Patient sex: F
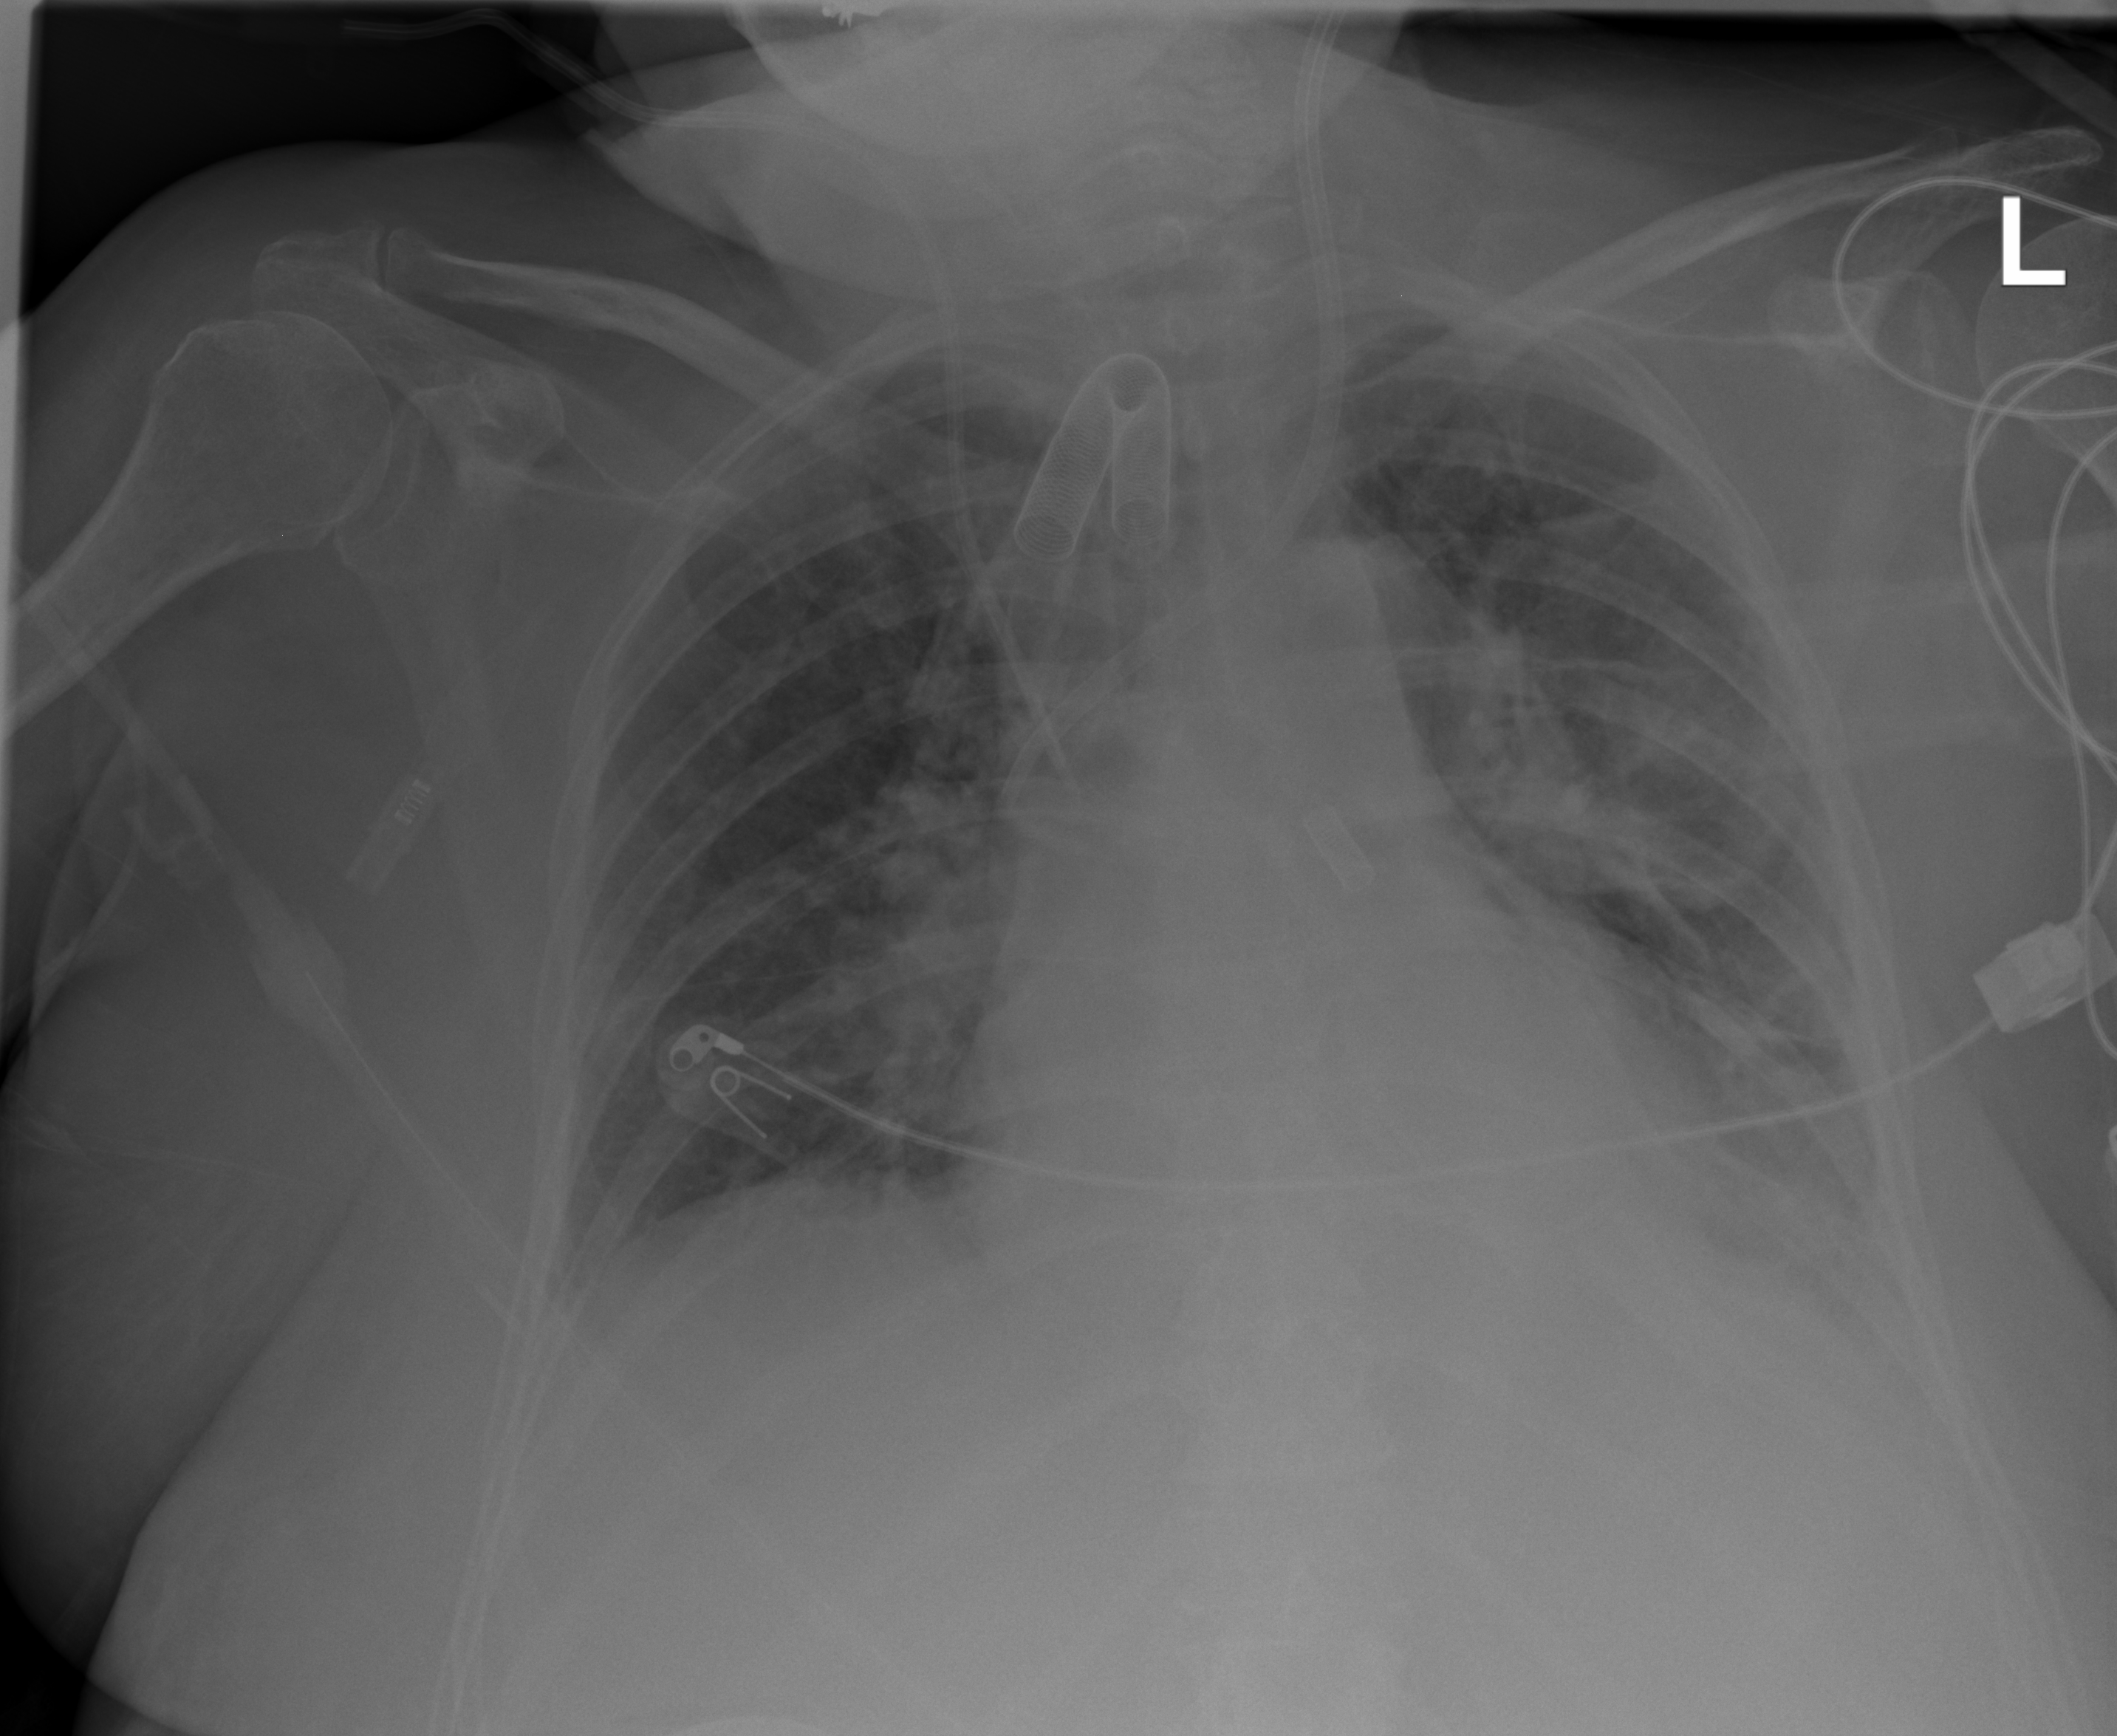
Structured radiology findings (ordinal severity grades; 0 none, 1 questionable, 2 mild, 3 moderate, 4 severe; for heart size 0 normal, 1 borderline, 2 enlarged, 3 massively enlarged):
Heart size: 2
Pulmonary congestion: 1
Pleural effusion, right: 0
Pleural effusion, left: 2
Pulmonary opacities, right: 0
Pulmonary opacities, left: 0
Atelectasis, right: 2
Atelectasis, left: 2